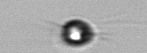
Label: Acanthoica_quattrospina